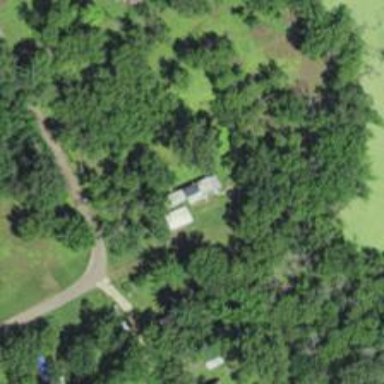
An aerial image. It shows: Driveway.